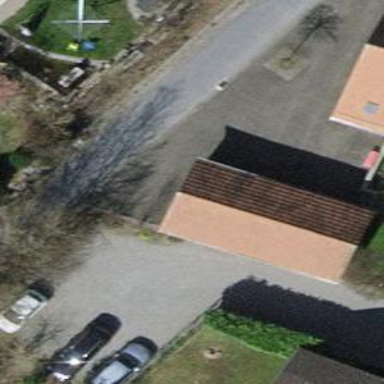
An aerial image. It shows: Garage.